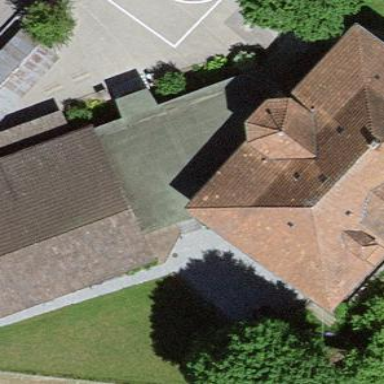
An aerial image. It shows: School building.